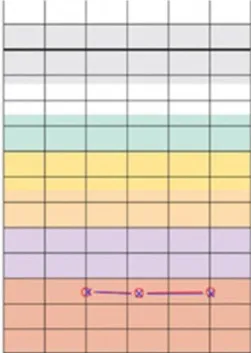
The affected patient's family pedigree and the results of a confirmatory hearing loss test. (B) Threshold test indicating the level of hearing loss recorded from the auditory brainstem response (ABR), classifying it to be severe. Background colors represent the severity of hearing loss. Normal hearing (gray and white), mild hearing loss (green), moderate hearing loss (yellow), moderately severe hearing loss (orange), severe hearing loss (purple), and profound hearing loss (red). Measurements were recorded in both ears at three frequencies. Red circle indicates the value recorded in left ear, blue cross in a red circle indicates the value recorded in right ear.
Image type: chart (chart)